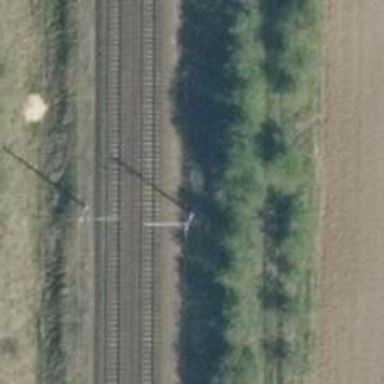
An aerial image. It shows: Railway milestone with catenary mast.